Question: I just tested with provider: 4.0.5, split textview to other class and use consumer to provide state for text rebuild, but maybe all widget have been rebuild also.
my code:
'''
import 'package:flutter/material.dart';
import 'package:provider/provider.dart';
void main() {
runApp(MyApp());
}
class MyState with ChangeNotifier {
int counter = 0;
void incre() {
counter++;
notifyListeners();
}
}
class MyApp extends StatelessWidget {
@override
Widget build(BuildContext context) {
return MaterialApp(
title: 'Flutter Demo',
theme: ThemeData(
primarySwatch: Colors.blue,
visualDensity: VisualDensity.adaptivePlatformDensity,
),
home: ChangeNotifierProvider(
create: (_) => MyState(),
child: MyHomePage(title: 'Flutter Demo Home Page')),
);
}
}
class MyHomePage extends StatefulWidget {
MyHomePage({Key key, this.title}) : super(key: key);
final String title;
@override
_MyHomePageState createState() => _MyHomePageState();
}
class _MyHomePageState extends State<MyHomePage> {
@override
Widget build(BuildContext context) {
print('build');
return Scaffold(
appBar: AppBar(
title: Text(widget.title),
),
body: Center(
child: Column(
mainAxisAlignment: MainAxisAlignment.center,
children: <Widget>[
Opacity(
opacity: 0.5,
child: Opacity(
opacity: 0.5,
child: Container(
decoration: BoxDecoration(color: Colors.red, boxShadow: [
BoxShadow(
color: Colors.yellow,
offset: Offset(-5, -5),
blurRadius: 25,
spreadRadius: 25)
]),
child: Center(
child: Text(
'Hello World',
style: Theme.of(context).textTheme.headline4,
),
),
),
),
),
Opacity(
opacity: 0.5,
child: Opacity(
opacity: 0.5,
child: Container(
decoration: BoxDecoration(color: Colors.red, boxShadow: [
BoxShadow(
color: Colors.yellow,
offset: Offset(-5, -5),
blurRadius: 25,
spreadRadius: 25)
]),
child: Center(
child: Text(
'Hello World',
style: Theme.of(context).textTheme.headline4,
),
),
),
),
),
Opacity(
opacity: 0.5,
child: Opacity(
opacity: 0.5,
child: Container(
decoration: BoxDecoration(color: Colors.red, boxShadow: [
BoxShadow(
color: Colors.yellow,
offset: Offset(-5, -5),
blurRadius: 25,
spreadRadius: 25)
]),
child: Center(
child: Text(
'Hello World',
style: Theme.of(context).textTheme.headline4,
),
),
),
),
),
Opacity(
opacity: 0.5,
child: Opacity(
opacity: 0.5,
child: Container(
decoration: BoxDecoration(color: Colors.red, boxShadow: [
BoxShadow(
color: Colors.yellow,
offset: Offset(-5, -5),
blurRadius: 25,
spreadRadius: 25)
]),
child: Center(
child: Text(
'Hello World',
style: Theme.of(context).textTheme.headline4,
),
),
),
),
),
SizedBox(
height: 35,
),
MyText(),
RaisedButton(
onPressed: Provider.of<MyState>(context, listen: false).incre,
// onTap: () {
// setState(() {});
// },
child: Text('click'),
)
],
),
),
);
}
}
class MyText extends StatelessWidget {
@override
Widget build(BuildContext context) {
return Consumer<MyState>(
builder: (_, state, __) {
print('buildText2');
return Text(
'You have pushed the button this many times: ${state.counter}',
);
},
);
}
}
'''
this is screen when I update and rebuild a Text only, but it's very expensive.

this is my flutter doctor -v
[] Flutter (Channel dev, v1.18.0-6.0.pre, on Mac OS X 10.15.4 19E287, locale en-VN)
* Flutter version 1.18.0-6.0.pre at /Users/tbm/dev/flutter_sdk/flutter
* Framework revision 84c84fb249 (6 days ago), 2020-04-20 21:35:01 -0400
* Engine revision 2bde4f0ae4
* Dart version 2.9.0 (build 2.9.0-1.0.dev a12c36dd97)
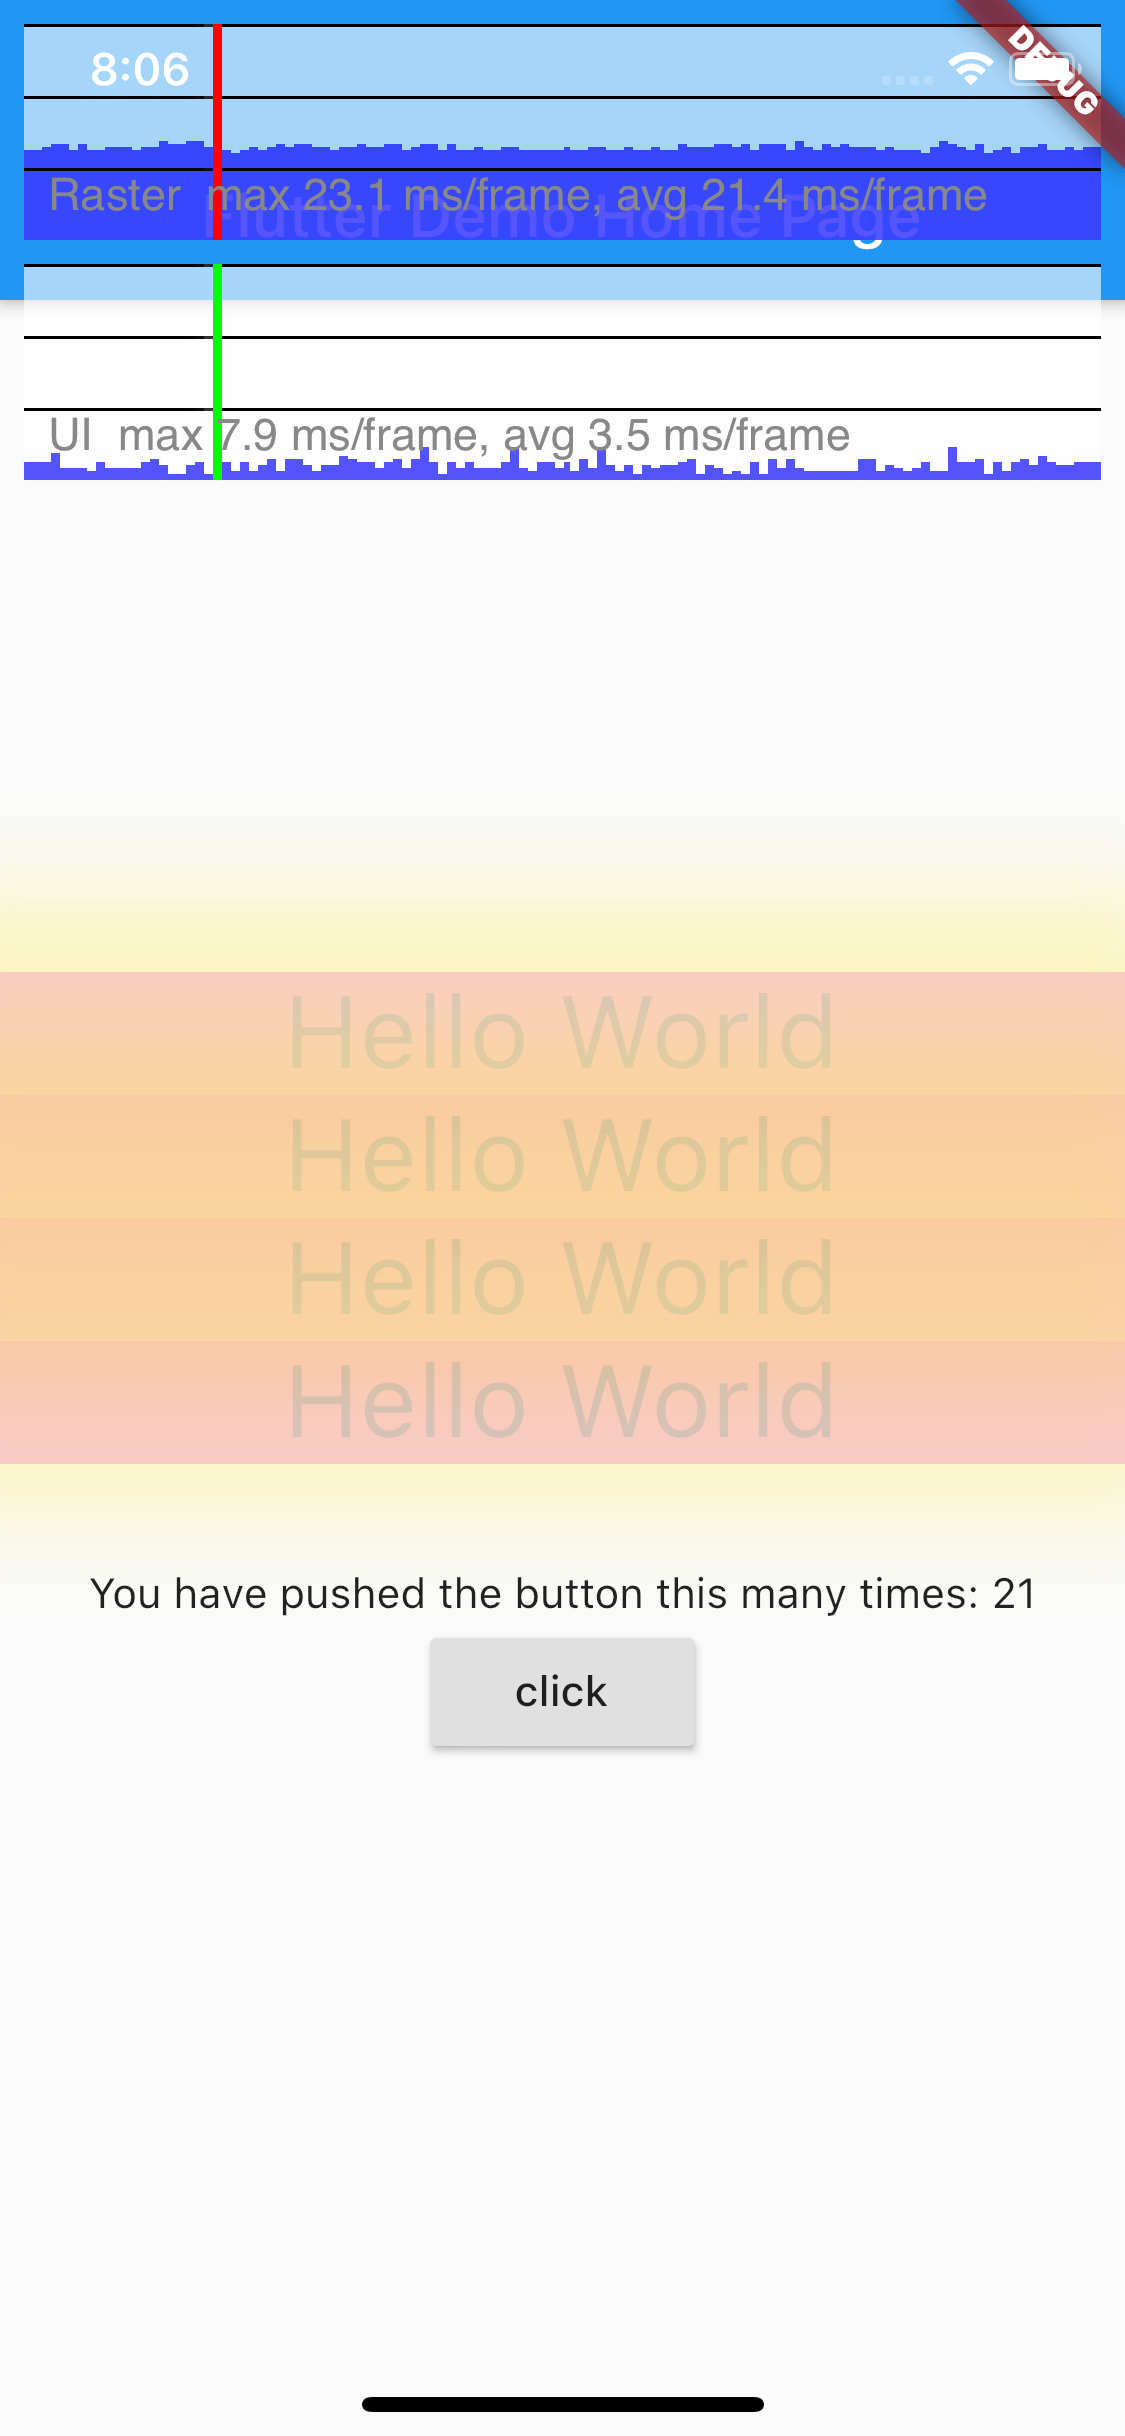
Answer: Avoiding unnecessary rebuilds optimizes the CPU time. Your issue is the rendering time, which is unaffected by the optimisation you made.
Your problem is that your UI is too complex to draw.
One of the reasons is: <URL> is very expensive, and you used of them.
Instead of doing:
'''
Opacity(
opacity: .5
child: Opacity(
opacity: .5
child: ...
),
),
'''
A first step would be to merge both <URL> in a single one:
'''
Opacity(
opacity: .5 * .5
child: ...
),
'''
Then, for further optimisations, instead of:
'''
[
Opacity(
opacity: .5 * .5
child: A(),
),
Opacity(
opacity: .5 * .5
child: B(),
),
Something(),
]
'''
You could have:
'''
[
Opacity(
opacity: .5 * .5,
child: Column(
mainAxisSize: MainAxisSize.min,
children: [
A(),
B(),
],
),
),
Something(),
]
'''